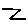
Label: zigzag